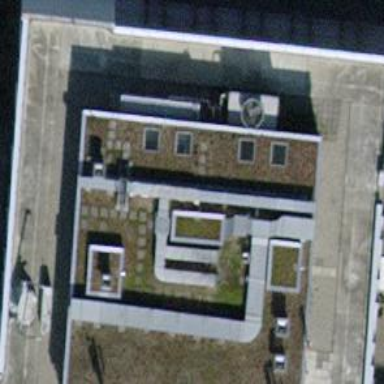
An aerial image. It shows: Commercial building with gray concrete roof. The building itself is also gray in color.